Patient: sex F, age 68
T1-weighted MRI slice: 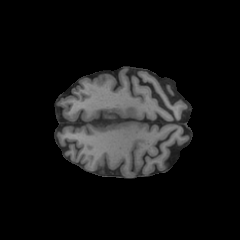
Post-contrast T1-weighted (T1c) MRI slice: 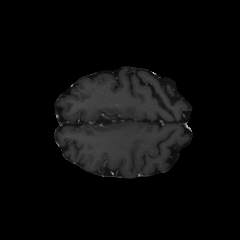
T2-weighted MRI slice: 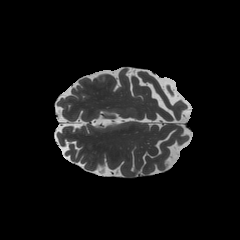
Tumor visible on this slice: no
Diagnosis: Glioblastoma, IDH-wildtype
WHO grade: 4